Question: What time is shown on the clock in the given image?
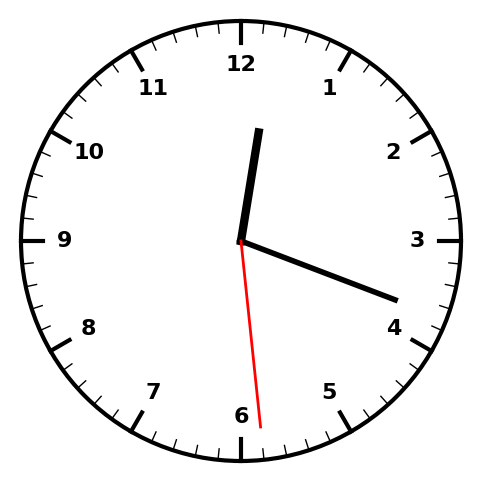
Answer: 12:18:29